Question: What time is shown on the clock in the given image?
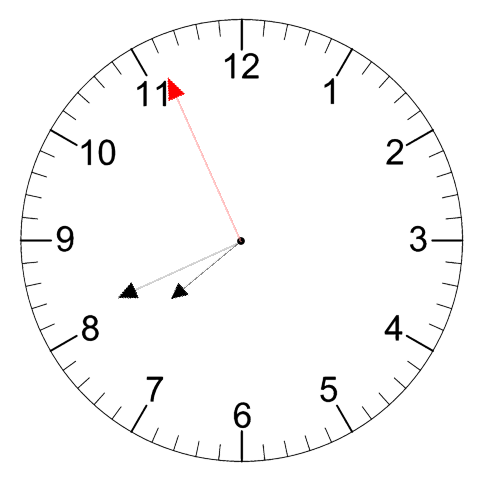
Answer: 07:40:56